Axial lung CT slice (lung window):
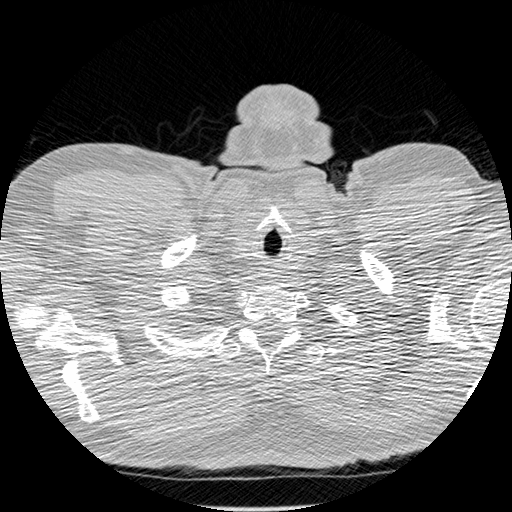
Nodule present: no